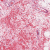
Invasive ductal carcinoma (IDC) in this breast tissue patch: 0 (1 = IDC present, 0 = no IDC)